Field crop: tomato
Growth stage: 2
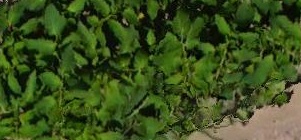
Species: tomato